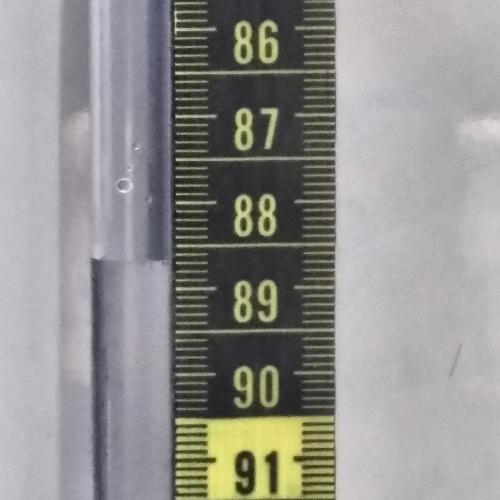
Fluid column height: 88.7 cm